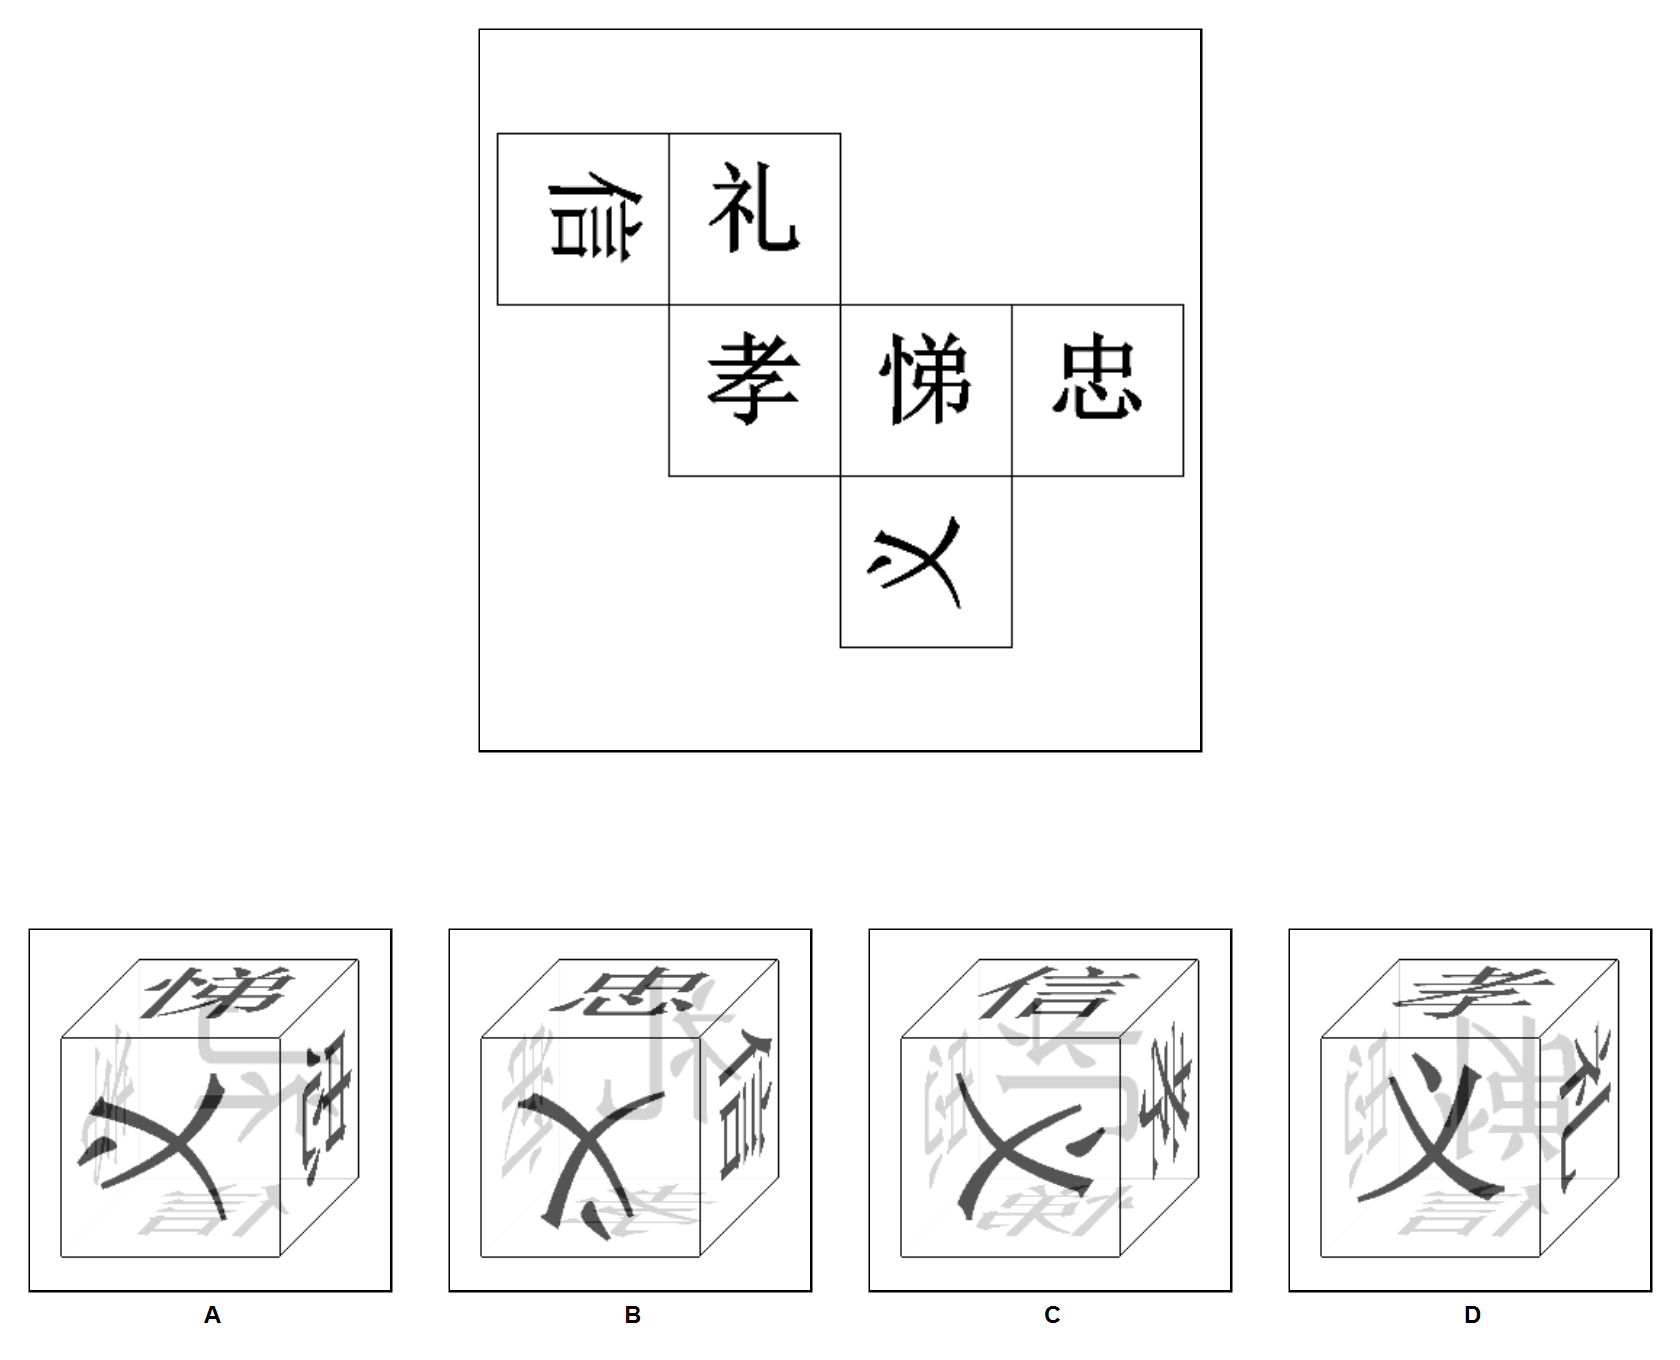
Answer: D